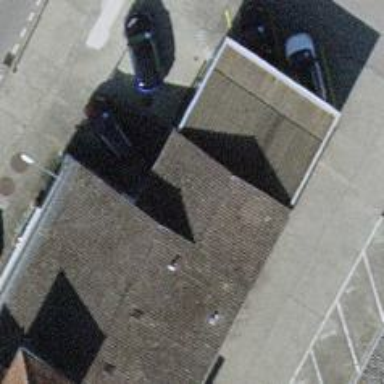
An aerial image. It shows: Car wash facility.